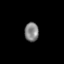
Tissue: skin
Cell type: Epithelial cells
Senescence score: 0.2835
Nuclear area (px): 263
Mean DAPI intensity: 130.046